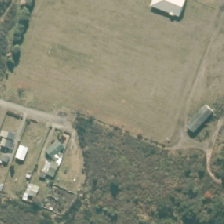
Land cover: low_producing_grassland